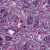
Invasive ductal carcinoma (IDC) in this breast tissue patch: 1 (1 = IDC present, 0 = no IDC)